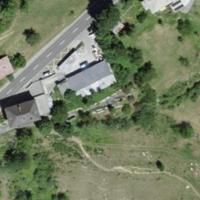
EUNIS habitat code: 45
Species observed at this site:
Ballota nigra
Phoenicurus ochruros
Seseli libanotis
Campanula glomerata